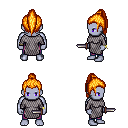
a pixel art fantasy rpg character, male body template, dark elf, purple skin, chain mail, magenta pants, light blonde long topknot hairstyle, bracelets, dagger, four views (front, back, left, right), 2x2 character sprite sheet, small pixel art, hard edges, no anti-aliasing